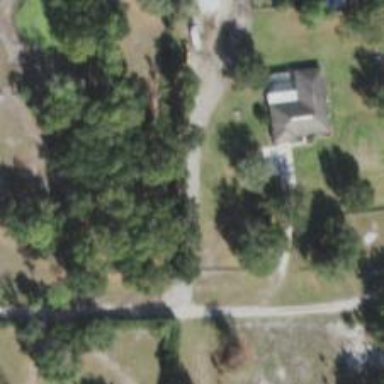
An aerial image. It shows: Driveway.